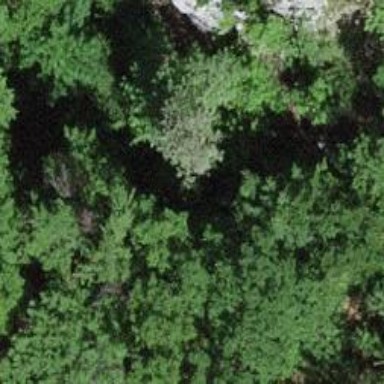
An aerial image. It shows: Natural cliff.